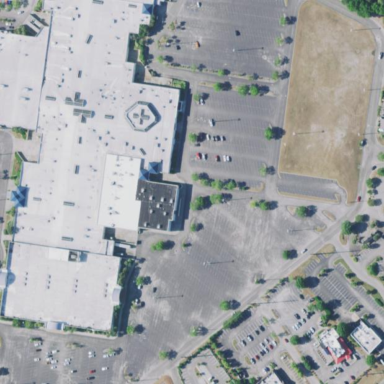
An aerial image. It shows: Mall building.